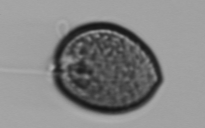
Label: Prorocentrum